Interaction volume radius: 5 \u00c5
Interaction volume height: 15 \u00c5
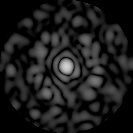
Disorder parameter: 0.8516